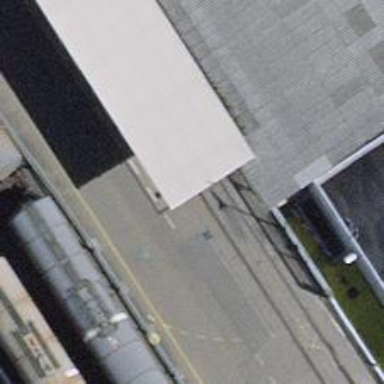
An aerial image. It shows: Railway spur service.